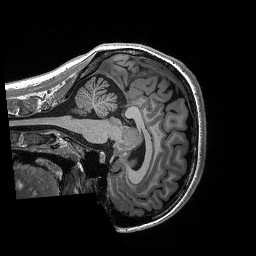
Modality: T1w
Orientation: sagittal
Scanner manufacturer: siemens
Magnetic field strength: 3 T
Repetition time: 2.3 s
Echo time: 0.00288 s